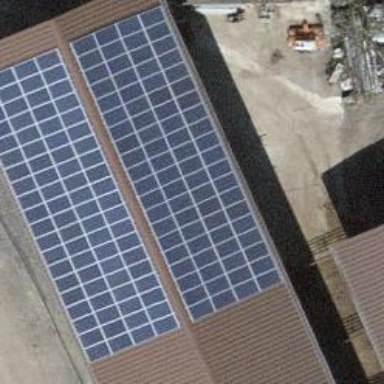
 consisting of solar photovoltaic panels."